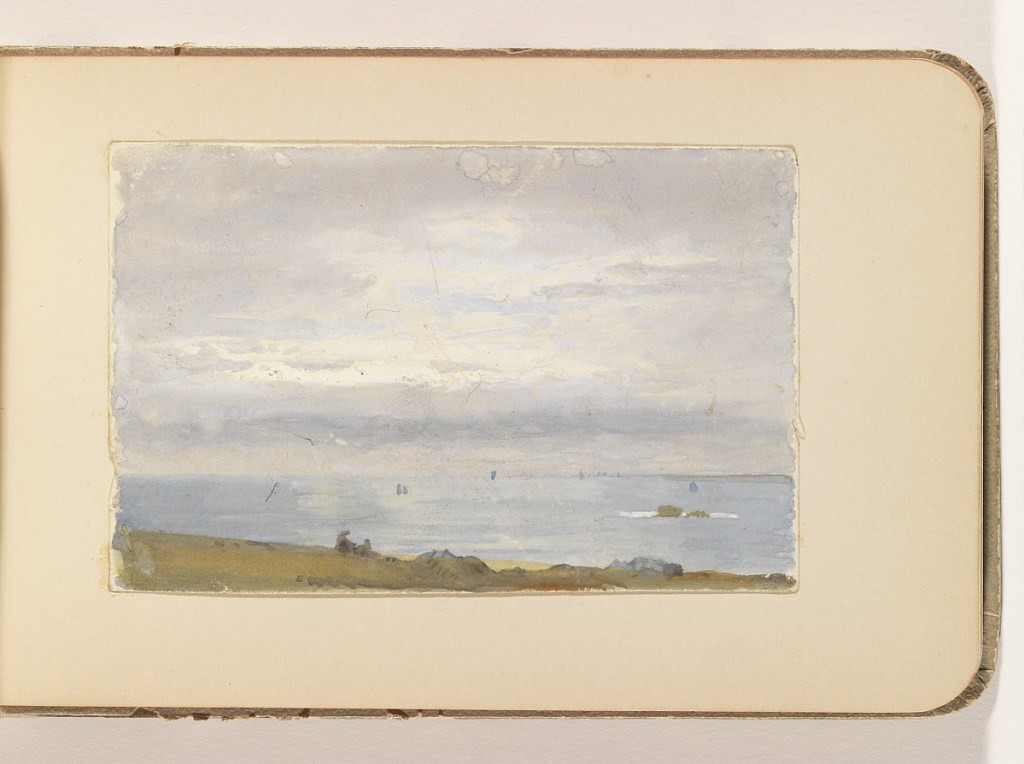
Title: Ocean Scene, perhaps New Jersey
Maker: William Trost Richards, American, 1833–1905
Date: late 19th century
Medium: Brush and watercolor, white goache and graphite on white wove paper, lined
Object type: Album page
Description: Land and rocks (foreground) looking toward ocean with sailboats and distant land mass at right.